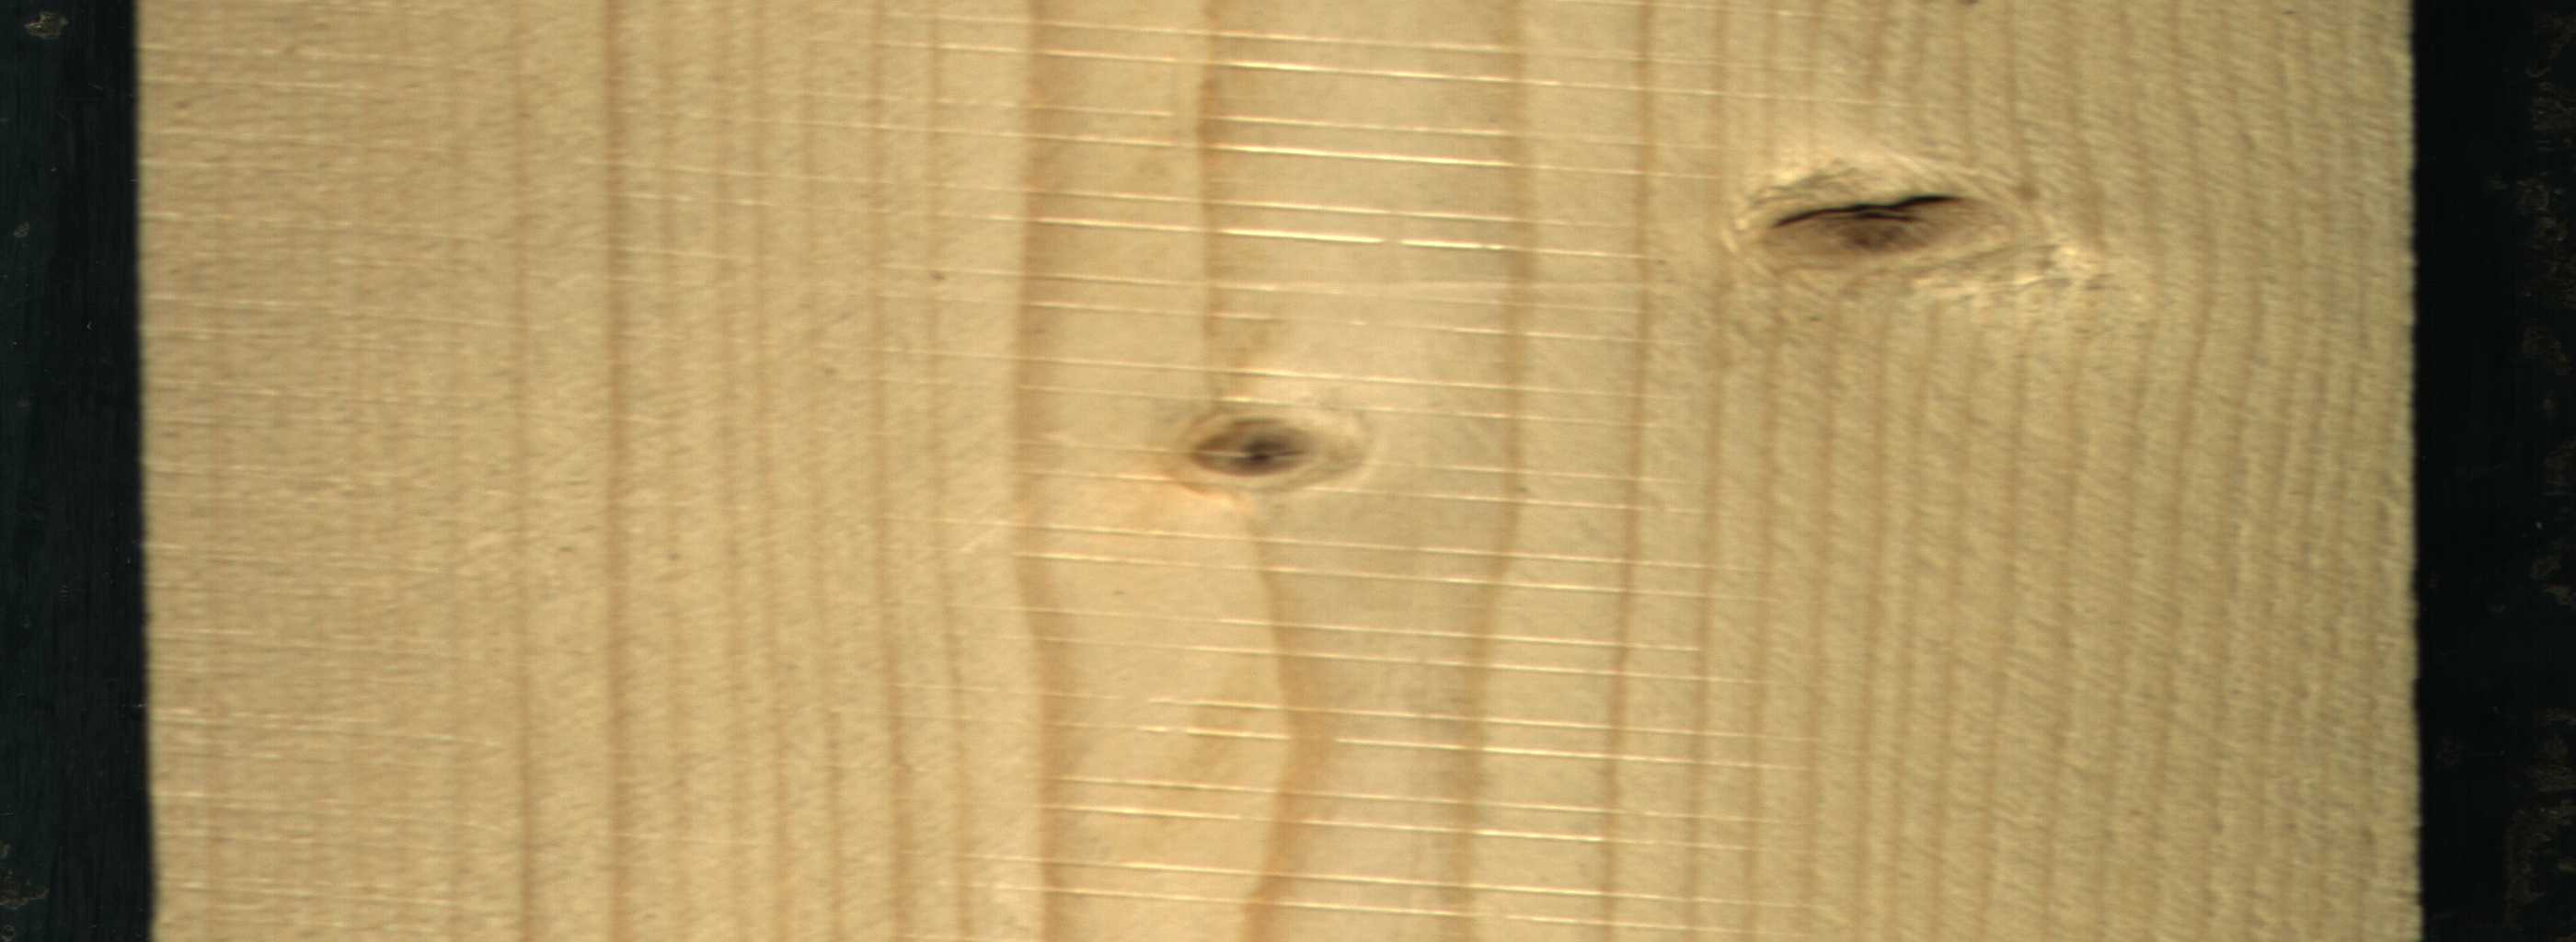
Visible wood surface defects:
Dead_Knot
Live_Knot